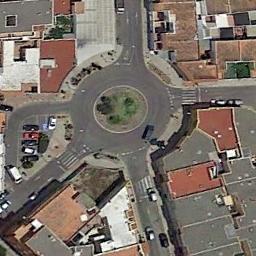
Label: roundabout